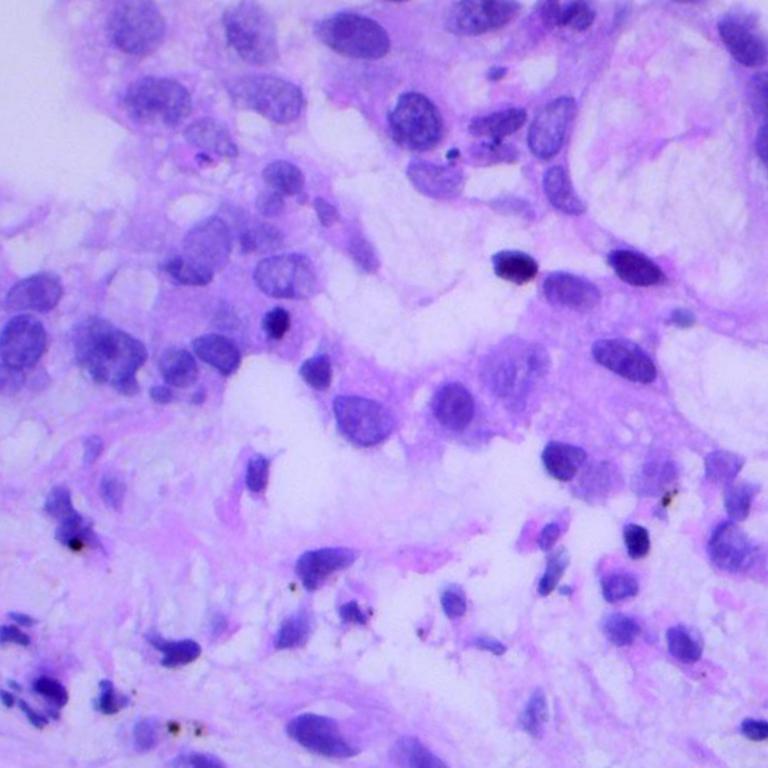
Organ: lung
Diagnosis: adenocarcinomas